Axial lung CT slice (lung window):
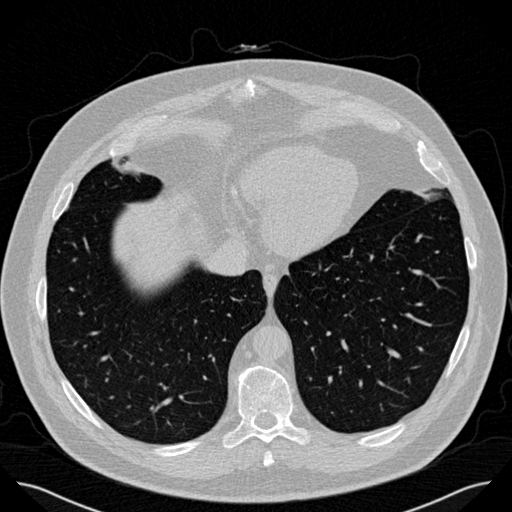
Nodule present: no